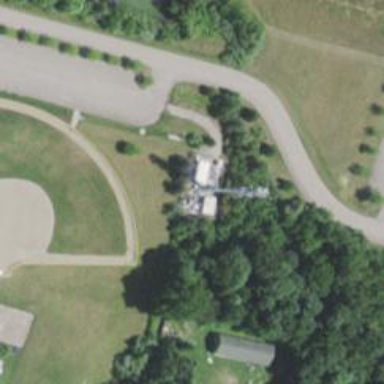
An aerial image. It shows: Mast structure.